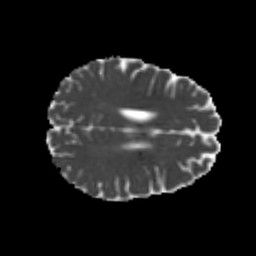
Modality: MD
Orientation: axial
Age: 22
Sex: female
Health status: healthy
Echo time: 0.074 s